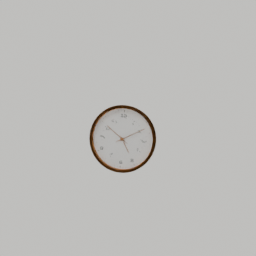
Label: appliances